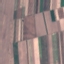
Land use / land cover: AnnualCrop